Question: So, currently i'm programming my own website. The design is way not finished yet, so don't blame me for that xD Well, I've got a very small problem with a gap which is not supposed to be where it is (red square in the picture below). Do you know how it comes/came there?
Thanks in advance!

My Code:
(the while loop is there the pictures are displayed)
JustBasti's website
Home
'''
<a href='index.php?mod=news'>News</a>
<a href='index.php?mod=allnews'>All News</a>
<a href='index.php?mod=gallery'>Gallery</a>
<a href='index.php?mod=guestbook'>Guestbook</a>
<a href='index.php?mod=admin'>Administrator</a><table>
<tr>
<td>Nam liber tempor</td>
</tr>
<tr>
<td>Saturday, 11th Jun 2011, 7:00 pm</td>
</tr>
<tr>
<td><a href='albums/<PHONE> - Nam liber tempor/aus.png' rel='lightbox[testalbum]'
title='aus.png'><img src='albums/<PHONE> - Nam liber tempor/thumbs/aus.png' /> </a>
</td>
<td><a href='albums/<PHONE> - Nam liber tempor/airport.png' rel='lightbox[testalbum]'
title='airport.png'><img src='albums/<PHONE> - Nam liber tempor/thumbs/airport.png' /> </a>
</td>
<td><a href='albums/<PHONE> - Nam liber tempor/fam.png' rel='lightbox[testalbum]'
title='fam.png'><img src='albums/<PHONE> - Nam liber tempor/thumbs/fam.png' /> </a>
</td>
<td><a href='albums/<PHONE> - Nam liber tempor/way.png' rel='lightbox[testalbum]'
title='way.png'><img src='albums/<PHONE> - Nam liber tempor/thumbs/way.png' /> </a>
</td>
</tr>
'''
'''
while ($photos = mysql_fetch_array($photo)){
$url_thumb = $photos['url_thumb'];
$url = $photos['url'];
$title = $photos['title'];
?>
<td><a href='<? echo $url; ?>' rel='lightbox[testalbum]'
title='<? echo $title; ?>'><img src='<? echo $url_thumb; ?>' /> </a>
</td>
<?
}
'''
The website is not online yet. I didnt use any CSS. I just coded in php and html.
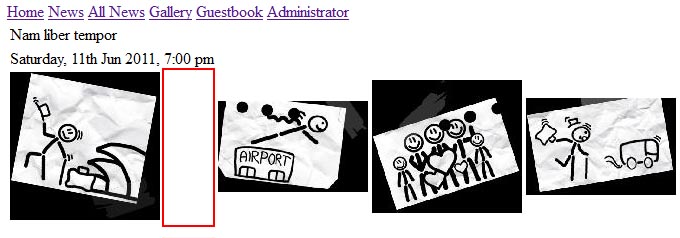
Answer: You have to add 'colspan=3' or so (or as long as the table goes) for your first 3 rows:
- - -
Personally I wouldn't even put them in the table, but that's me. Anyway your problem stems from the 3 rows I mentioned being stuck in a cell and forcing the width of the first column to be bigger than the image.